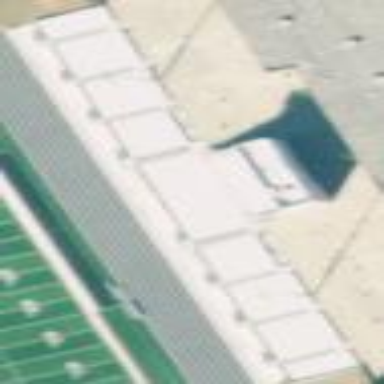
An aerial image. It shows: Bleachers on leisure land.